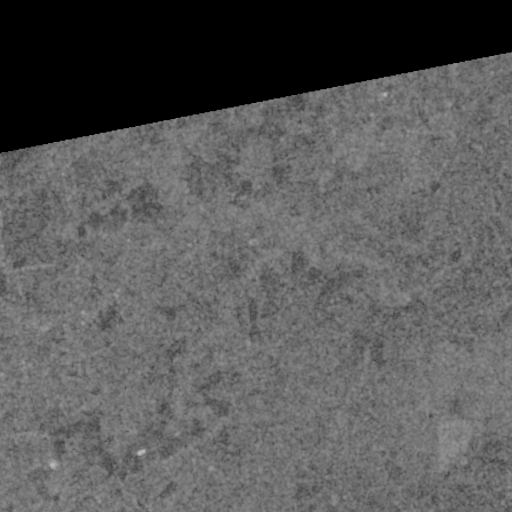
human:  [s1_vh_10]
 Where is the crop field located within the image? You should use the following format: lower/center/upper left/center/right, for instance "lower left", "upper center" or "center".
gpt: The crop field is located in the lower left of the image.
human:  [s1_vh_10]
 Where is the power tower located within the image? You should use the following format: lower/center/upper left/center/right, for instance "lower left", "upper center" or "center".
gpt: There is no power tower in the image.

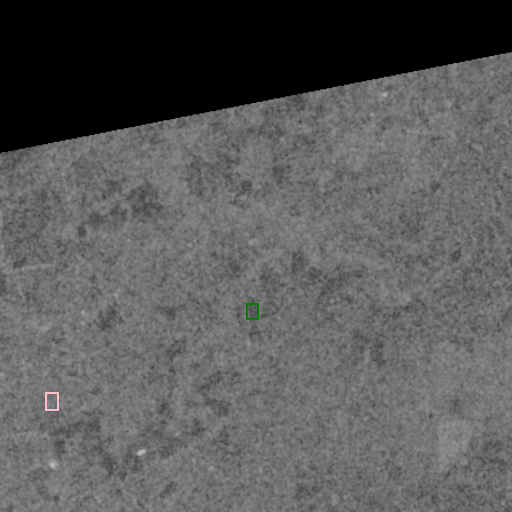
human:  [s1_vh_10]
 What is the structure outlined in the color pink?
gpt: The structure outlined in pink is a crop field.
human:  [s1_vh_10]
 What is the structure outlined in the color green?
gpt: The structure outlined in green is a park.
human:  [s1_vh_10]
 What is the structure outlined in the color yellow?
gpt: There is no yellow outline.